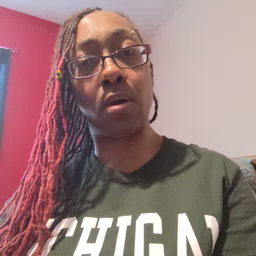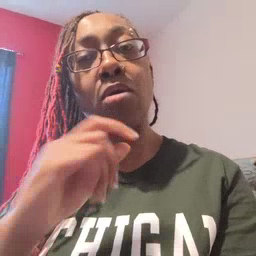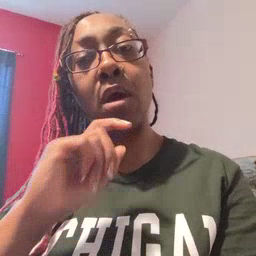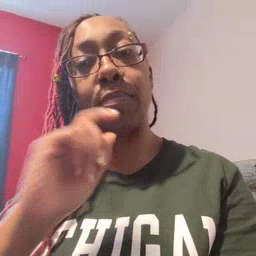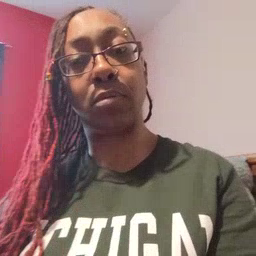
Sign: garbage